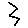
Label: zigzag